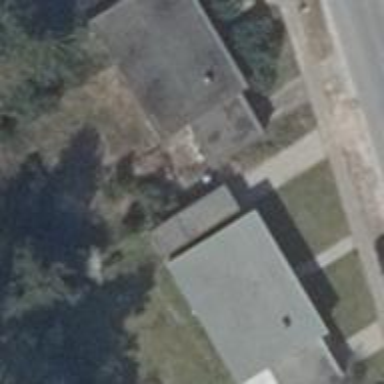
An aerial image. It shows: Detached building with flat roof. The building is mint-colored.